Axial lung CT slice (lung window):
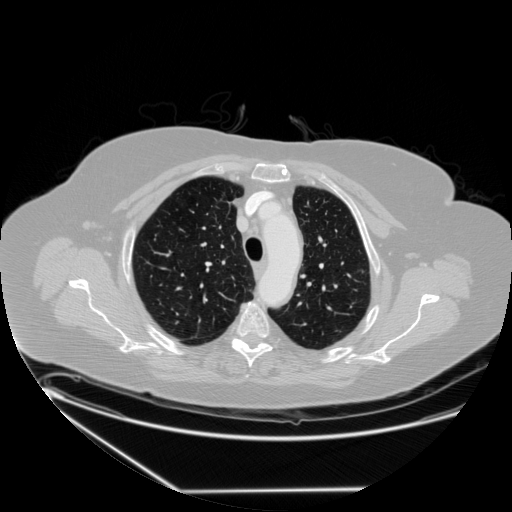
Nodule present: no